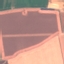
Land use / land cover: AnnualCrop